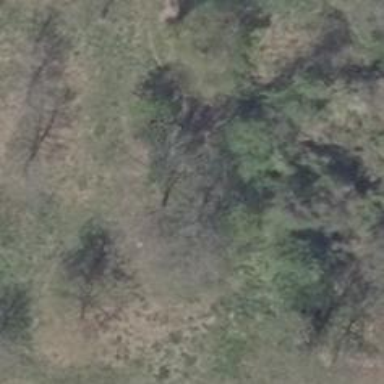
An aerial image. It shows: Natural monument of deciduous broadleaved tree.